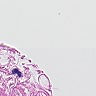
Metastatic tissue present: no